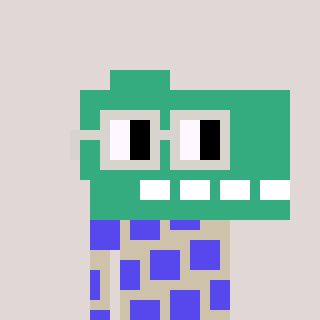
a pixel art character with square light gray glasses, a dino-shaped head and a bege-colored body on a warm background